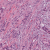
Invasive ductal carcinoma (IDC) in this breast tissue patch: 1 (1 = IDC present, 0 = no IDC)